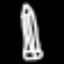
Label: pencil